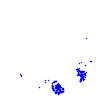
Particle: pion